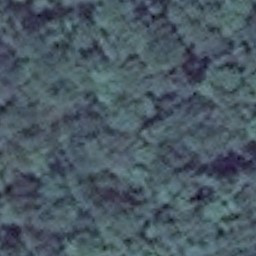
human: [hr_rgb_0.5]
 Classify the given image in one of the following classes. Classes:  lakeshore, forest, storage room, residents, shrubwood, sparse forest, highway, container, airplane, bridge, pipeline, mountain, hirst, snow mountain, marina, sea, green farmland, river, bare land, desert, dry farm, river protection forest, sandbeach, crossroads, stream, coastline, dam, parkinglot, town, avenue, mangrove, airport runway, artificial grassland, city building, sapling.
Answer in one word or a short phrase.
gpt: forest